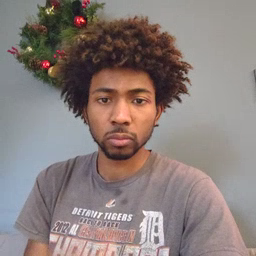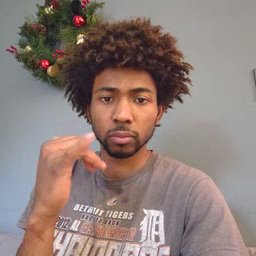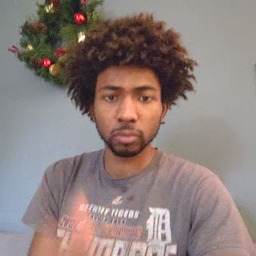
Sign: yellow